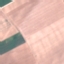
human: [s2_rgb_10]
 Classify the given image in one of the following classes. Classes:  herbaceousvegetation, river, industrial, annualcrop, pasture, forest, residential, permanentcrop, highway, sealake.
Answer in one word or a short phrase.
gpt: AnnualCrop